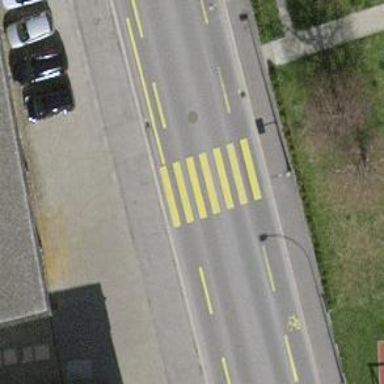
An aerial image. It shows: Zebra crossing on the road.